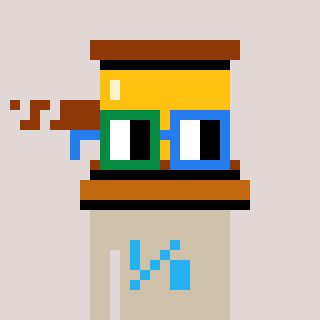
a pixel art character with square green and blue glasses, a gavel-shaped head and a bege-colored body on a warm background